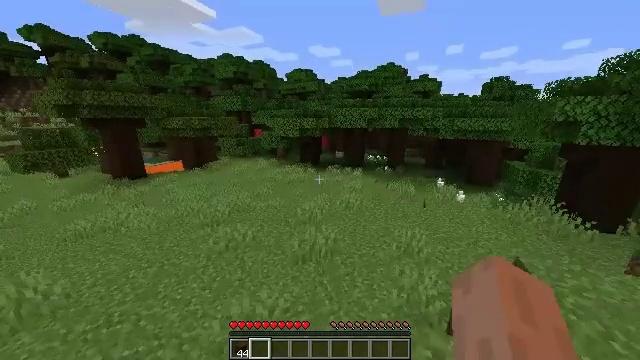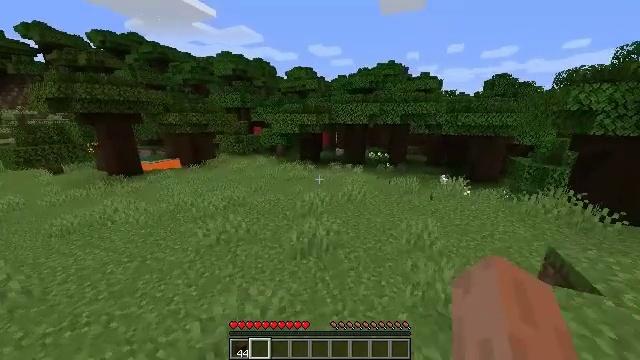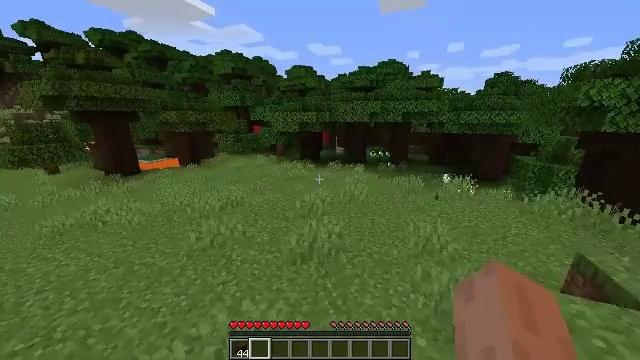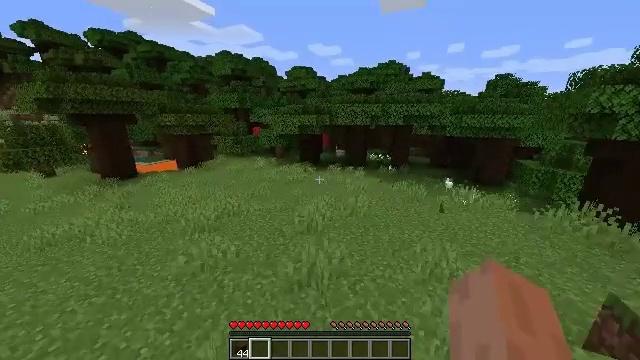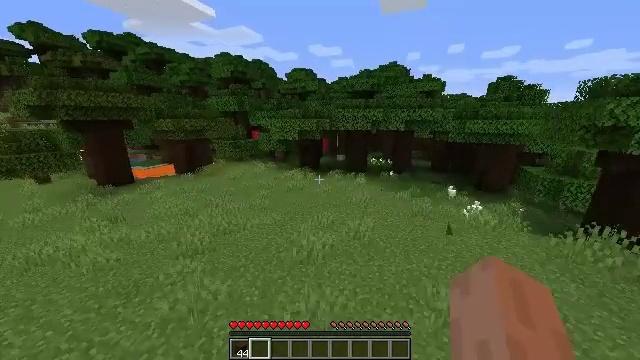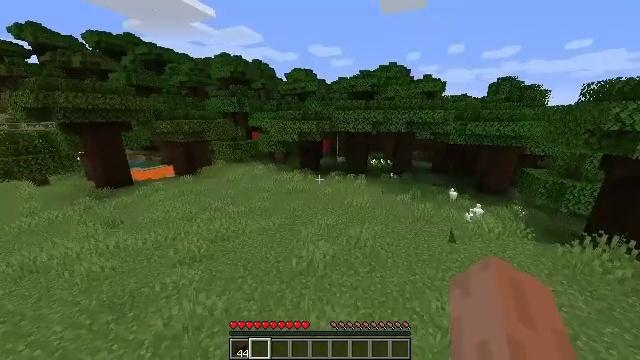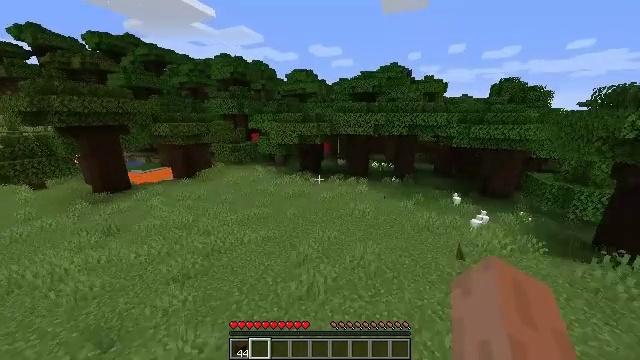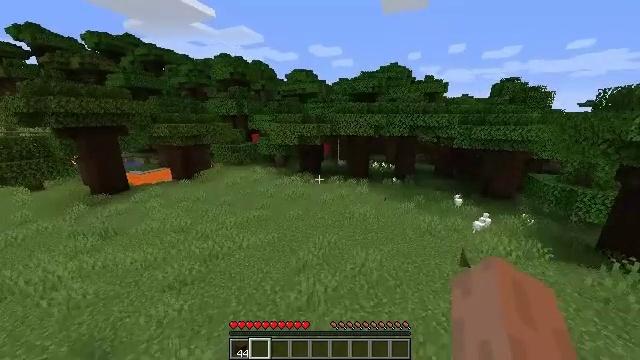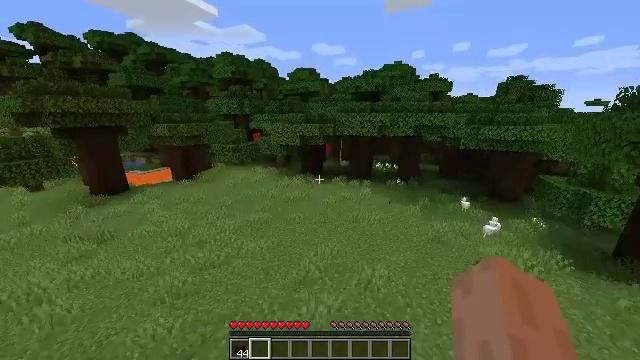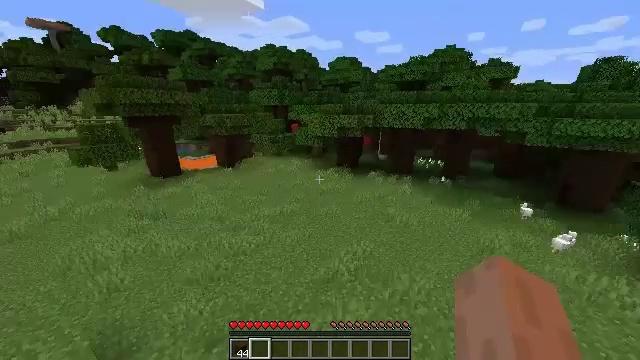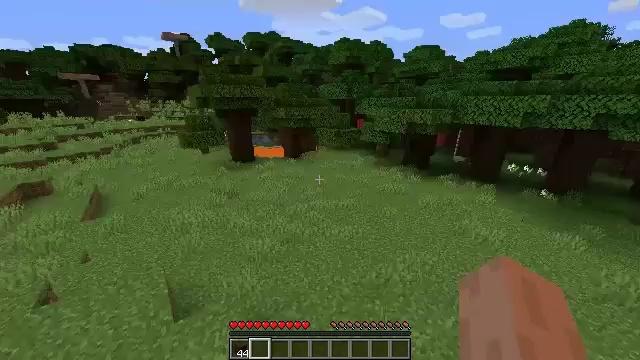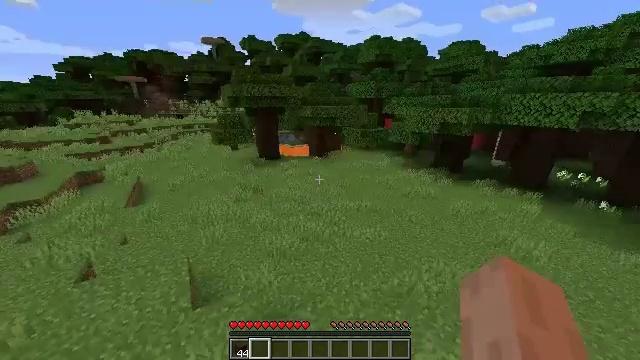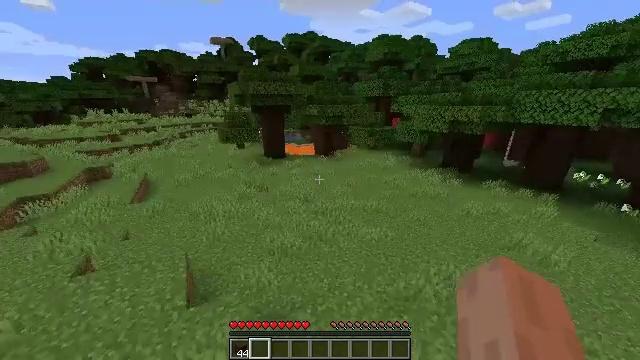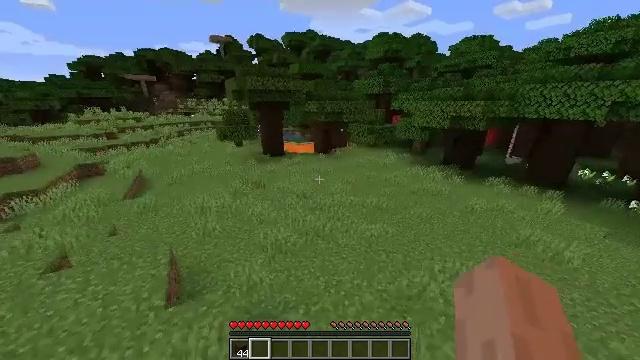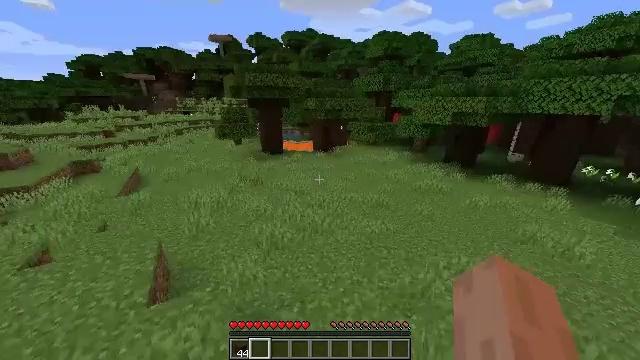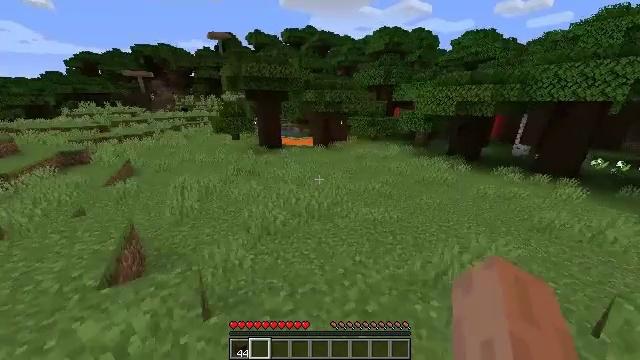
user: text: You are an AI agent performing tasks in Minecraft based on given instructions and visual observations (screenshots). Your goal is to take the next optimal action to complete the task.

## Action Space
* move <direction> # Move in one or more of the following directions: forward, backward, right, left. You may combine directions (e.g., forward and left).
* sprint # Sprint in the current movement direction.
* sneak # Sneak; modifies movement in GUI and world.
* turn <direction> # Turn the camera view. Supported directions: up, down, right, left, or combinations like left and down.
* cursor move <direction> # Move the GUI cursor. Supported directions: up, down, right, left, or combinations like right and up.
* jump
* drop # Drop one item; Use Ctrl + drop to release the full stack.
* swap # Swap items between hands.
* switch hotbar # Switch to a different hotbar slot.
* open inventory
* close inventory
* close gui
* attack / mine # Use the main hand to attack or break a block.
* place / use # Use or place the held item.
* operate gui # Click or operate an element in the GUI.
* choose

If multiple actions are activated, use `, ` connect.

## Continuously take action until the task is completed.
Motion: motion action
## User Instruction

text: Mine the peony flower from the ground.
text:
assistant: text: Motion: move forward, jump
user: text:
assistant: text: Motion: move forward, jump
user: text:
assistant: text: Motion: move forward, jump
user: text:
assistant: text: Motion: move forward, jump
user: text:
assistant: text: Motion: move forward, jump
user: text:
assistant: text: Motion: move forward, jump
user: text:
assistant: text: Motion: move forward, jump
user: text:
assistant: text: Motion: move forward, jump
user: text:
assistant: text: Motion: move forward, turn left and down, jump
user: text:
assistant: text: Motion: move forward and move left, turn left and down, jump
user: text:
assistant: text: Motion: move forward and move left, turn left, jump
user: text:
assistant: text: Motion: move forward and move left, turn left, jump
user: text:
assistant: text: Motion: move forward and move left, jump
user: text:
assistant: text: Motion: move forward and move left, jump
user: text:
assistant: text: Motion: move forward, jump
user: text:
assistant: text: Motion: move forward, jump
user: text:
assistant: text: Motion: move forward, jump
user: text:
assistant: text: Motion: move forward, jump
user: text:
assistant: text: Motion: move forward, jump
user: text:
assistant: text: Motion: move forward, jump
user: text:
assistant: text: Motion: move forward, jump
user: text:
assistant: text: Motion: move forward, jump
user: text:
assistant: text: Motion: move forward, jump
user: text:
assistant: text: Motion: move forward, turn left and up, jump
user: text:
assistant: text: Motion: move forward, turn left and up, jump
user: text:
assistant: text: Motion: move forward, jump
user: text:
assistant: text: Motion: move forward, jump
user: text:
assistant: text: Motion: move forward, jump
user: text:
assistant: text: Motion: move forward, jump
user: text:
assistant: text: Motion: move forward, turn left, jump